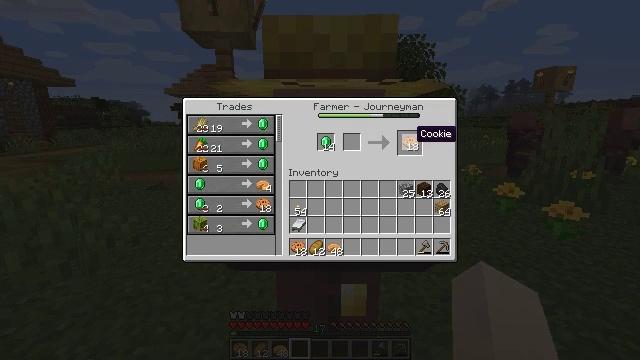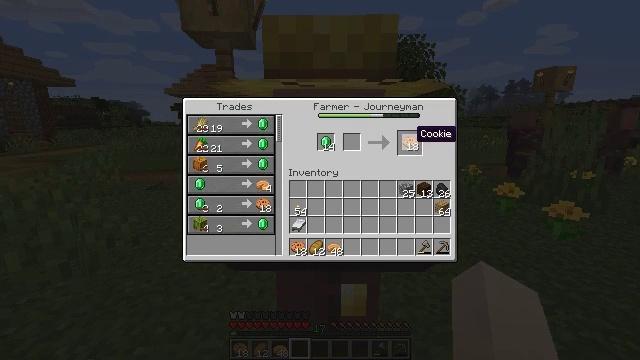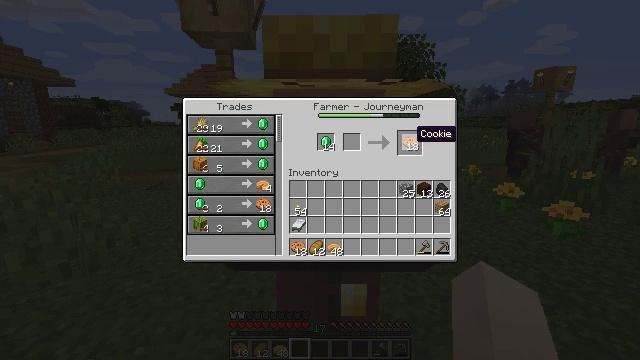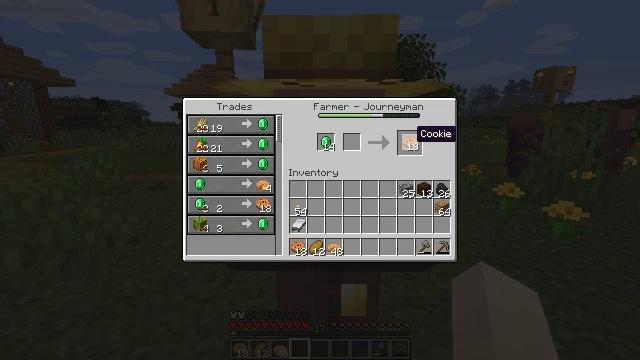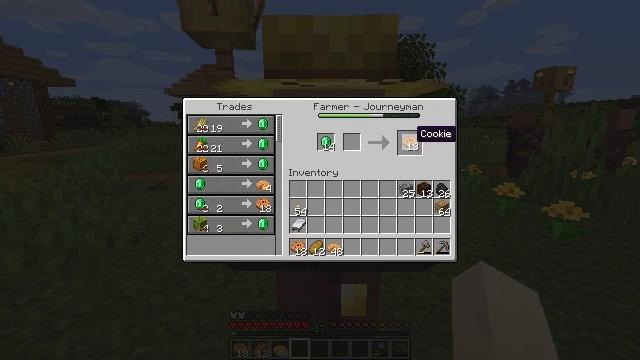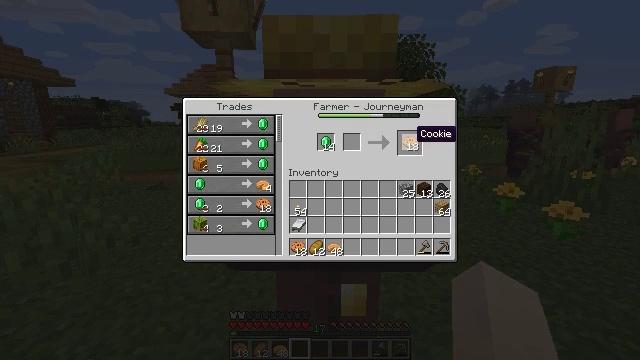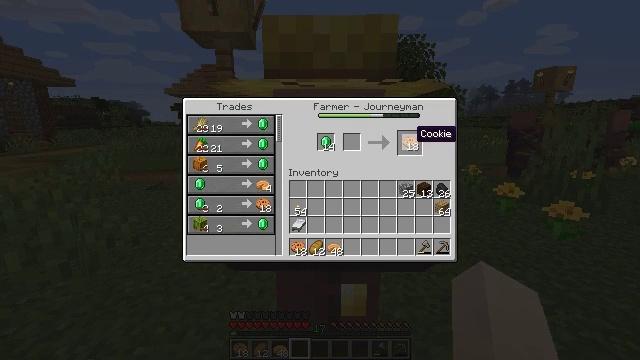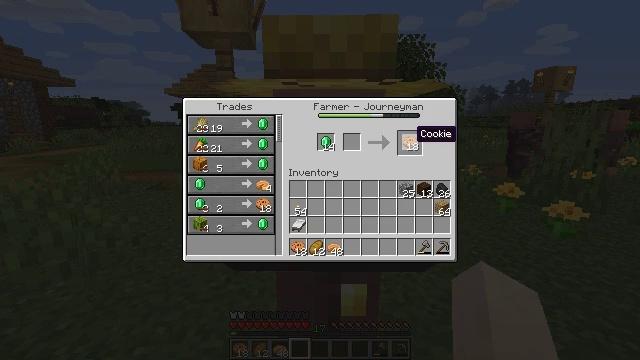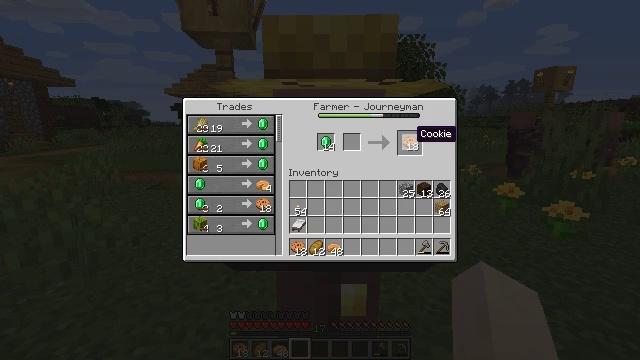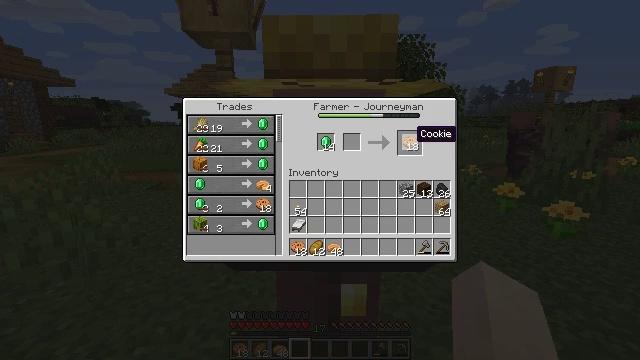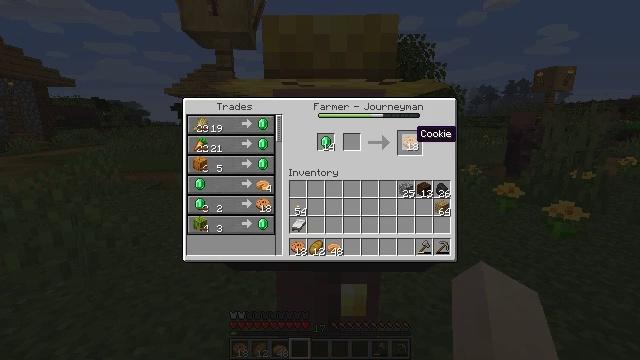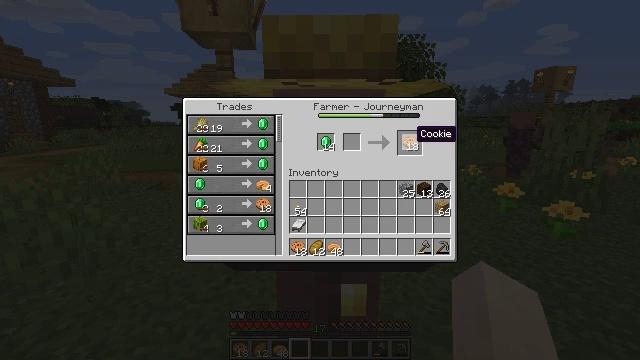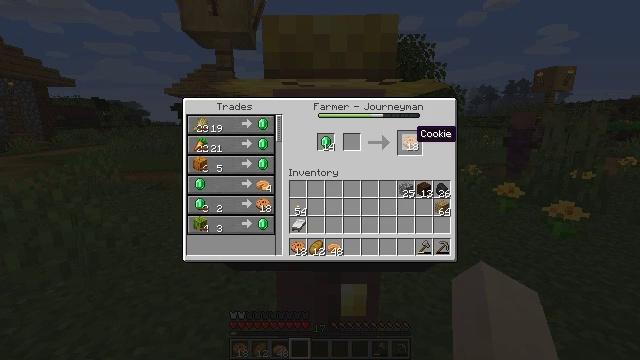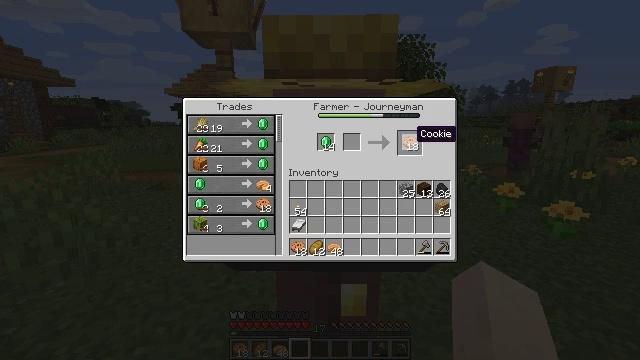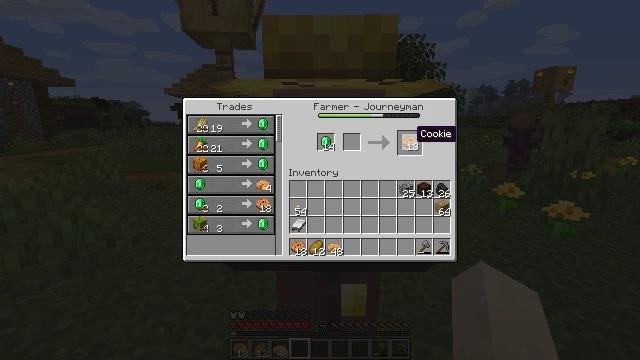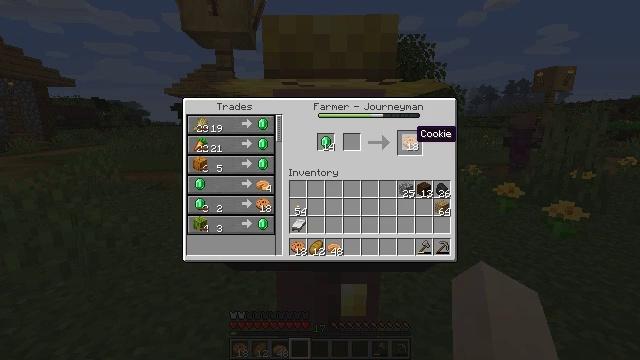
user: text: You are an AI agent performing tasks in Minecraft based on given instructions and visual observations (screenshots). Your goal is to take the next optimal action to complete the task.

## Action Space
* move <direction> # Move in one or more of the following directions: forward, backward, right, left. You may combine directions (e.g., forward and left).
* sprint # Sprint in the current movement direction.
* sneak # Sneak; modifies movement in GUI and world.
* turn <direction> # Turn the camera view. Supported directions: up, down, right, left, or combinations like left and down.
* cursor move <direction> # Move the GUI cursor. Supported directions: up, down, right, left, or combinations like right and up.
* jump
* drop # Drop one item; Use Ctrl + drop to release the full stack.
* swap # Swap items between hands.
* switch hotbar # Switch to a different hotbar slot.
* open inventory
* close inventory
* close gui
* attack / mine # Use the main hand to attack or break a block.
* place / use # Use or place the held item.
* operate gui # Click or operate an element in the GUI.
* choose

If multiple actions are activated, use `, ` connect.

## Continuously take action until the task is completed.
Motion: motion action
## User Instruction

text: Make a cookie in the crafting table.
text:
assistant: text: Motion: no_op
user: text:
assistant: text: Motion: no_op
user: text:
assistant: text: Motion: no_op
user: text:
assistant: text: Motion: no_op
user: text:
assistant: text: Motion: no_op
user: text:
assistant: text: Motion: no_op
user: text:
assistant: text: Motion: no_op
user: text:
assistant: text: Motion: no_op
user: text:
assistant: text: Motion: no_op
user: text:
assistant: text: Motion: no_op
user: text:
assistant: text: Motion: no_op
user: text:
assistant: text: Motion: no_op
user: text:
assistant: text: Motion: no_op
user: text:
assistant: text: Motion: no_op
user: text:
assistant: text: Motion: no_op
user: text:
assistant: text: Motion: no_op
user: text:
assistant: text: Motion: no_op
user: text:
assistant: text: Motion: no_op
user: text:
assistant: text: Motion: no_op
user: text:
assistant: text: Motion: no_op
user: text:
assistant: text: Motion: no_op
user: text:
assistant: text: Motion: no_op
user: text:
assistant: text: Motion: no_op
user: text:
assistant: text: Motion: no_op
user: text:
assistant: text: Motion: cursor move left and down
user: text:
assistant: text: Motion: cursor move left and down
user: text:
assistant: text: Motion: cursor move left
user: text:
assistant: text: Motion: no_op
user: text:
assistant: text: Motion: cursor move left
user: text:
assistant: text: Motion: no_op